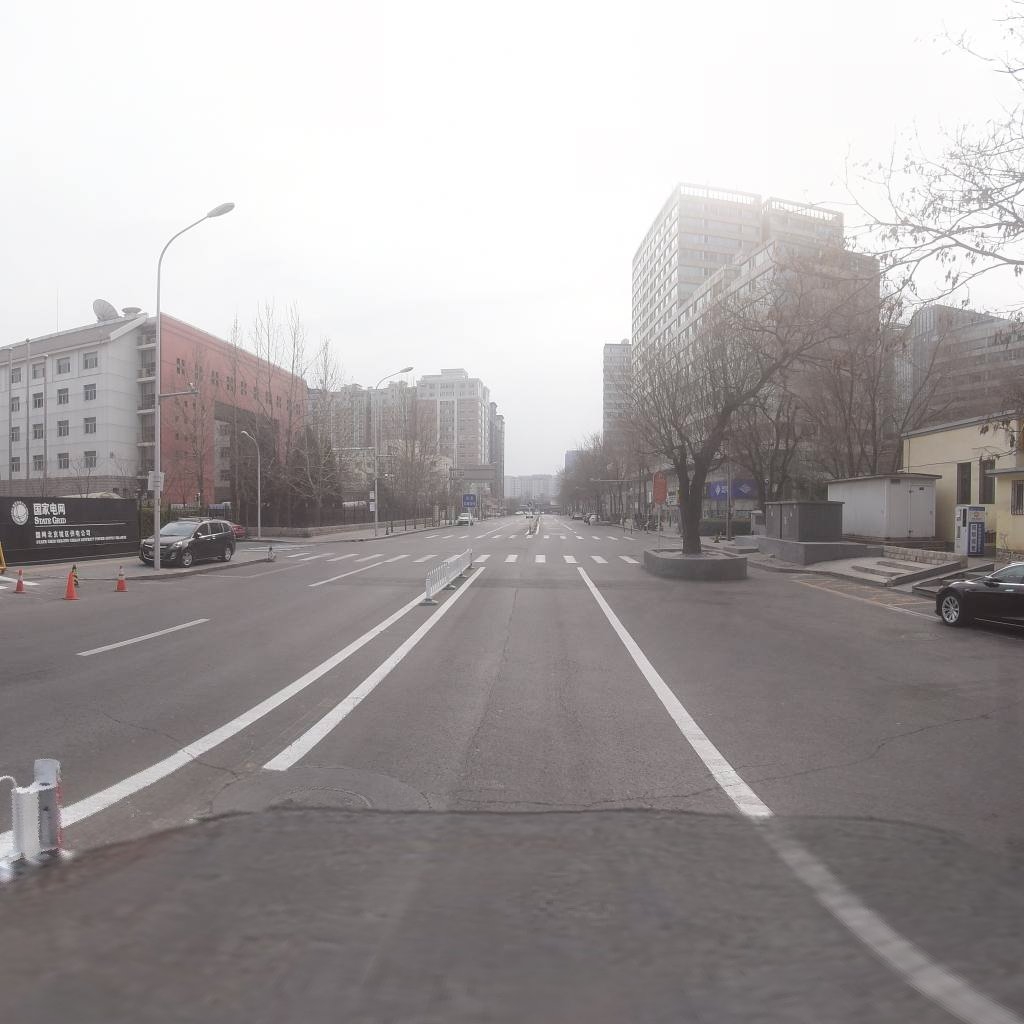
Region: Xicheng
Road damage annotations: longitudinal crack, transverse crack, manhole cover, manhole cover, transverse crack